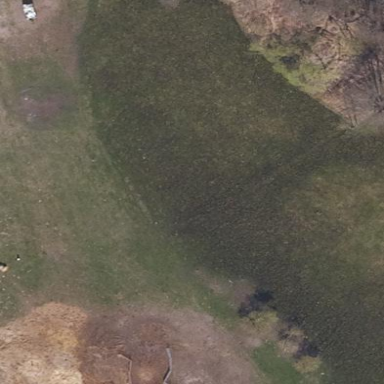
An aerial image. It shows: Wetland area characterized by wet meadow.